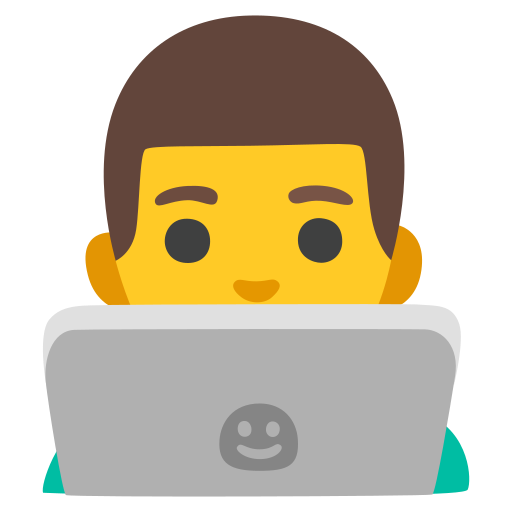
Emoji: 👨‍💻